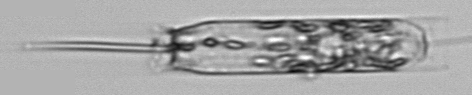
Label: Ditylum_brightwellii